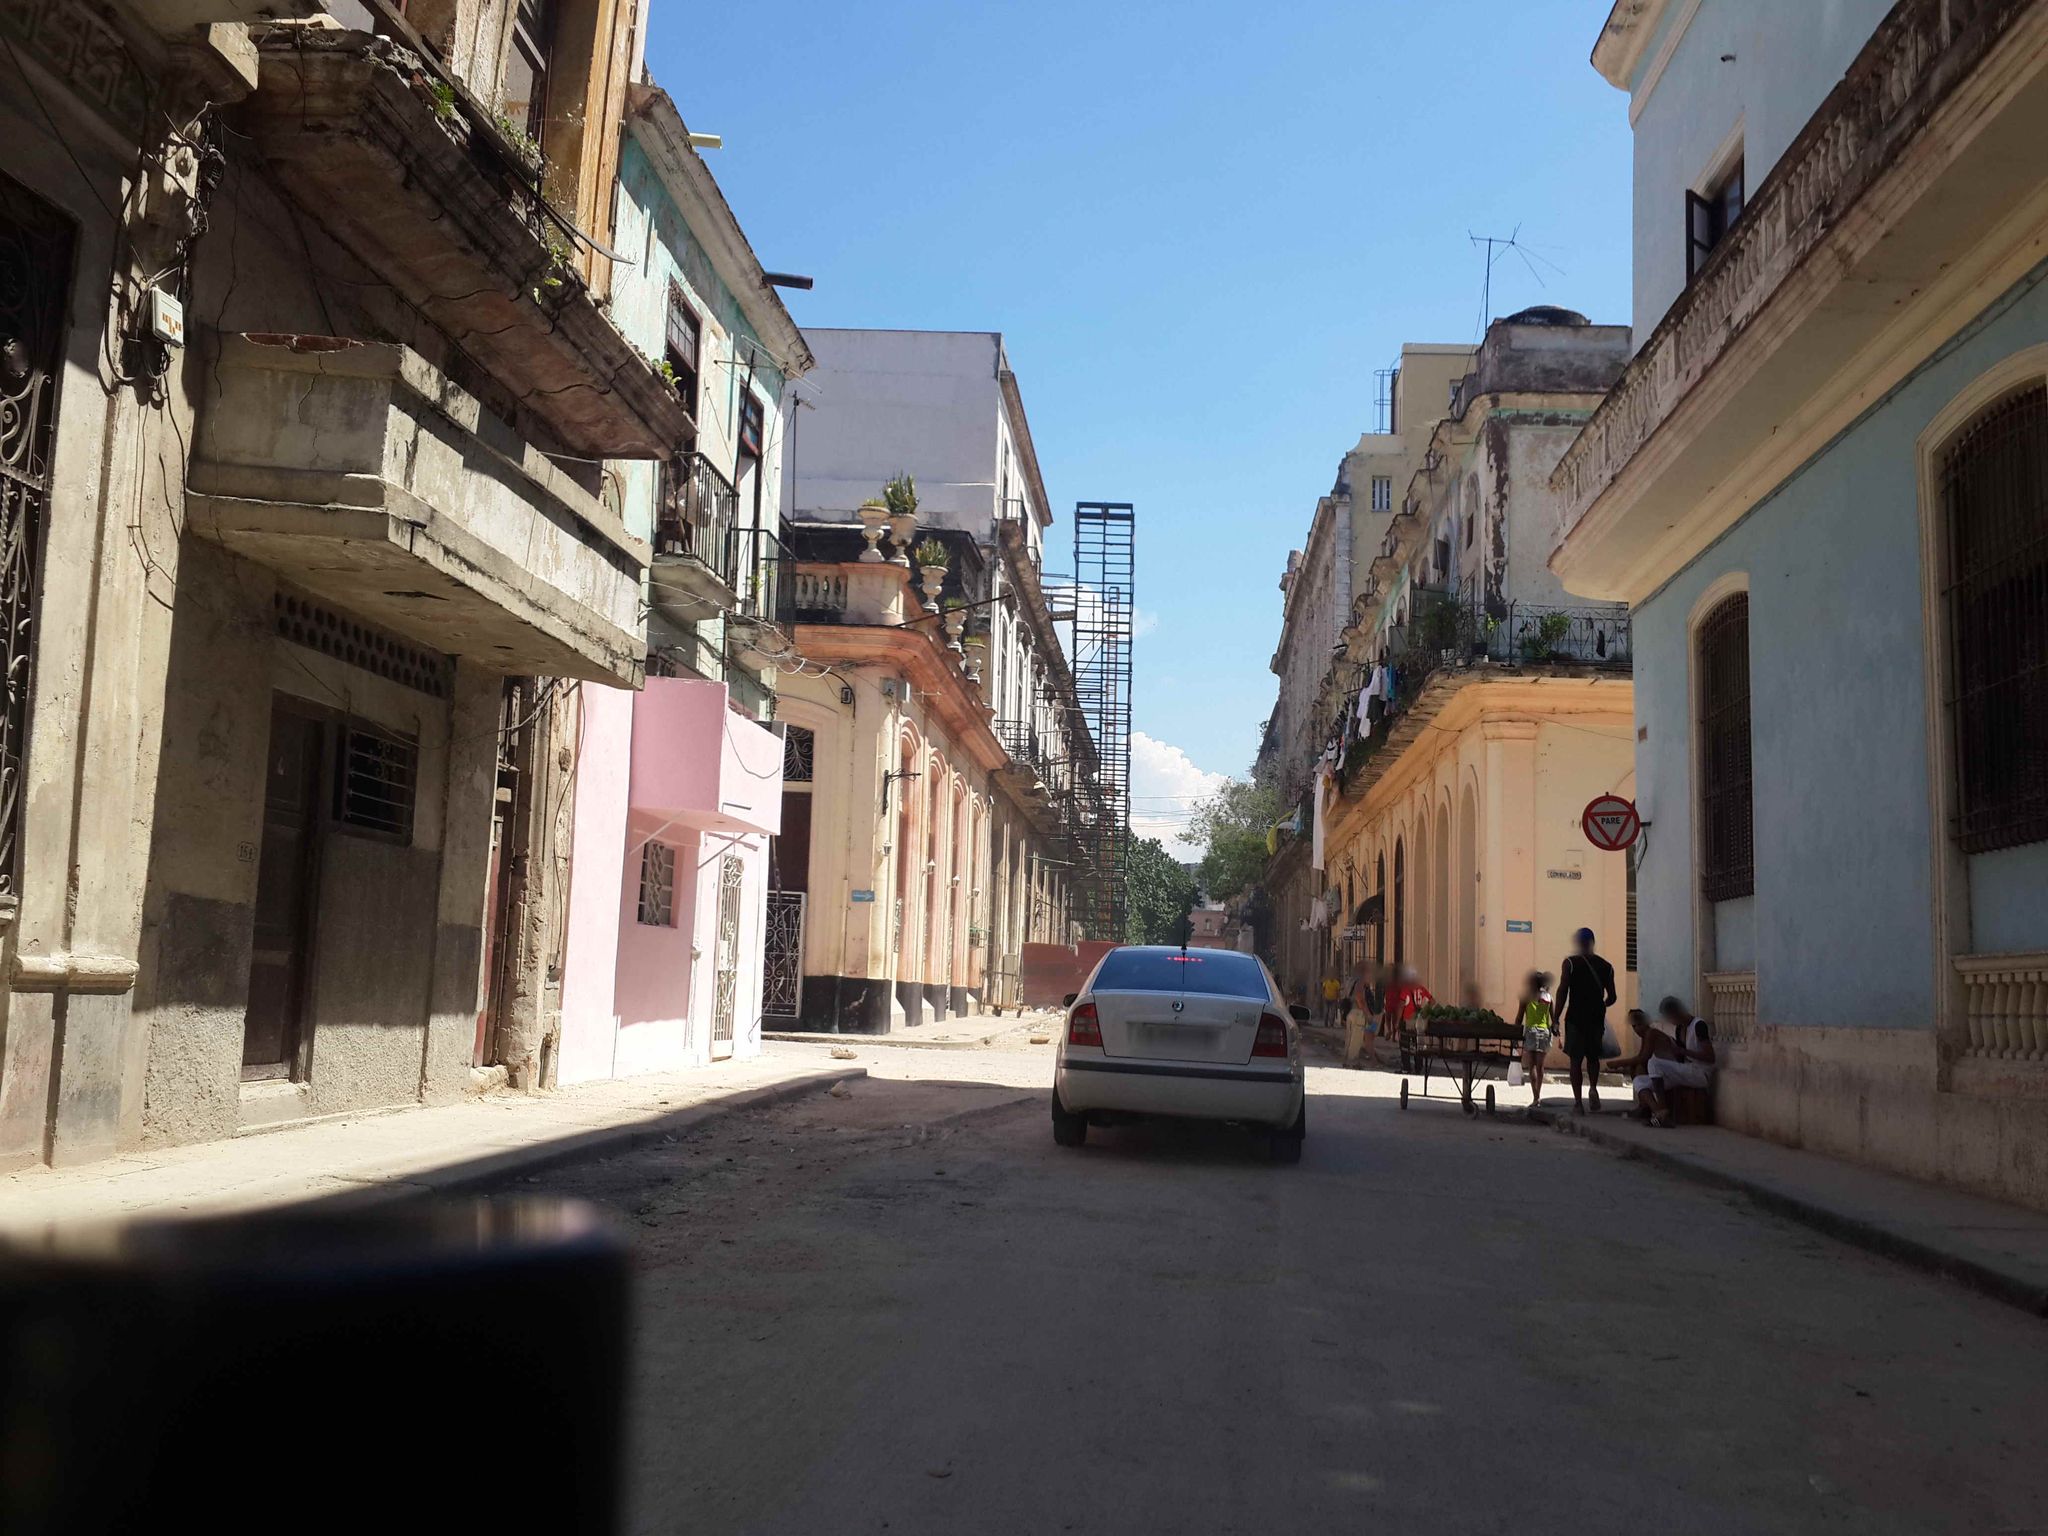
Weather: clear
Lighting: day
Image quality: good
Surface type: driving surface
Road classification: residential
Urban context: urban centre
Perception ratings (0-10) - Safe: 4.82, Lively: 9.36, Beautiful: 1.92, Boring: 4.21, Depressing: 1.76, Wealthy: 4.75